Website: lowes
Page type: review-order
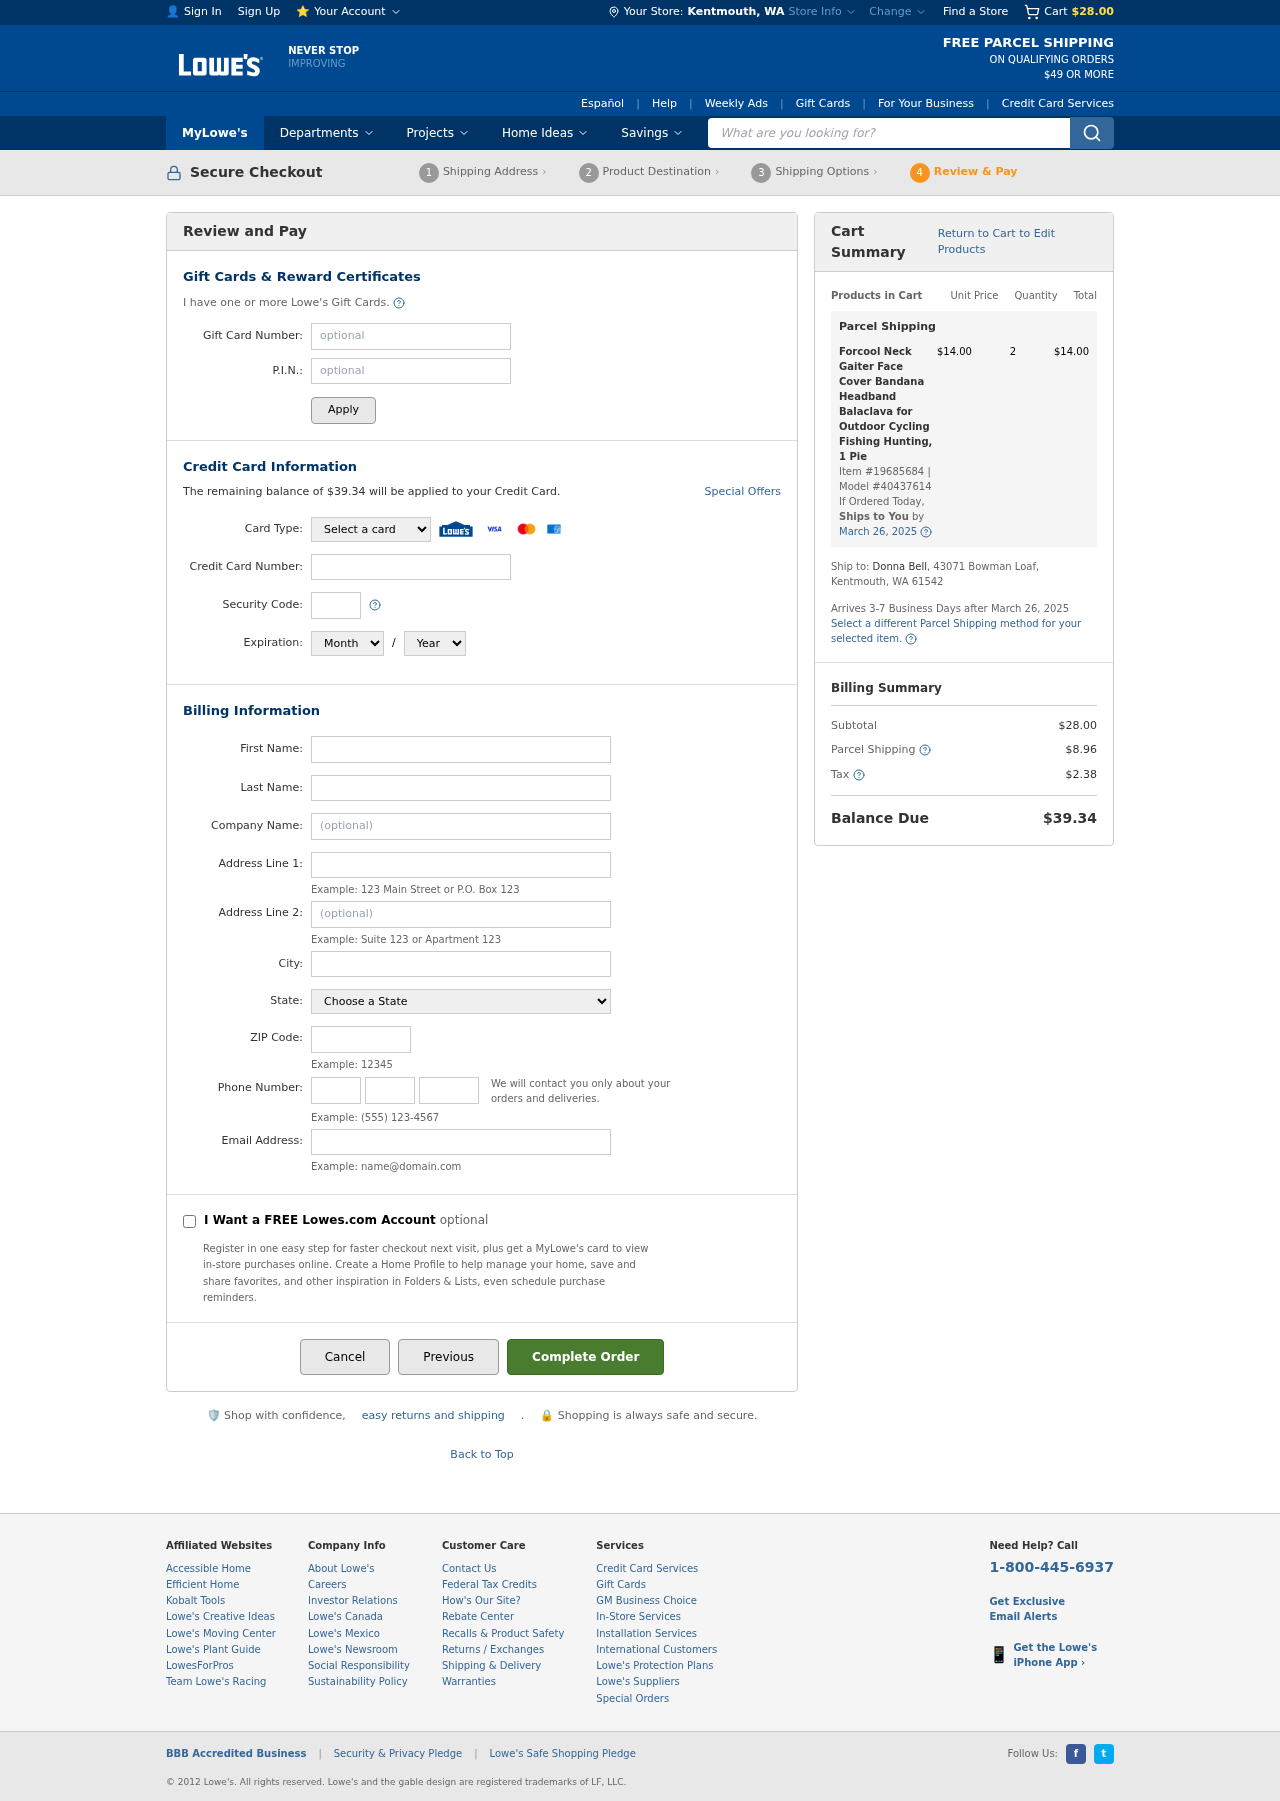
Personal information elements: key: PII_CARD_CVV
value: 0828
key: PII_CARD_EXPIRY_MONTH
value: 05
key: PII_CARD_EXPIRY_YEAR
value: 28
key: PII_CARD_NUMBER
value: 3452 3332 1911 357
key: PII_CARD_TYPE
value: American Express
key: PII_CITY
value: Kentmouth
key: PII_CITY_STATE
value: Kentmouth, WA
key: PII_EMAIL
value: donnabell@yahoo.com
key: PII_FIRSTNAME
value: Donna
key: PII_LASTNAME
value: Bell
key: PII_PHONE_AREA
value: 478
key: PII_PHONE_PREFIX
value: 331
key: PII_PHONE_SUFFIX
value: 3339
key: PII_POSTCODE
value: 61542
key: PII_STATE
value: Washington
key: PII_STREET
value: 43071 Bowman Loaf
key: PII_STREET2
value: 43071 Bowman Loaf
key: PII_STREET2
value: Apt. 549
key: PII_FULLNAME2
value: Donna Bell
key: PII_CITY_STATE_ZIP2
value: Kentmouth, WA 61542
Product elements: key: PRODUCT1_NAME
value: Forcool Neck Gaiter Face Cover Bandana Headband Balaclava for Outdoor Cycling Fishing Hunting, 1 Pie
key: PRODUCT1_PRICE
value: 14
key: PRODUCT1_QUANTITY
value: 2
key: PRODUCT1_ITEM_NUMBER
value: Item #19685684
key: PRODUCT1_MODEL_NUMBER
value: Model #40437614
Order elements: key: ORDER_SUBTOTAL
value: $28.00
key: ORDER_BALANCE_DUE
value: $39.34
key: ORDER_SHIPPING_DATE
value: March 26, 2025
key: ORDER_ITEM_TOTAL
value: $14.00
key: ORDER_SHIPPING_DATE2
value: March 26, 2025
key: ORDER_SHIPPING_COST
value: $8.96
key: ORDER_TAX
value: $2.38
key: ORDER_TOTAL
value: $39.34
Search elements: key: HEADER_SEARCH
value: What are you looking for?